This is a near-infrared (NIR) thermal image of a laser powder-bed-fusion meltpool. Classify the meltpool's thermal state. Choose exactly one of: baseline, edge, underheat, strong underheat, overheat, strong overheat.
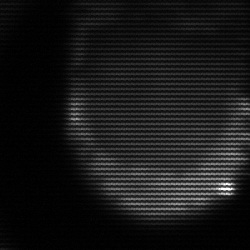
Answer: edge